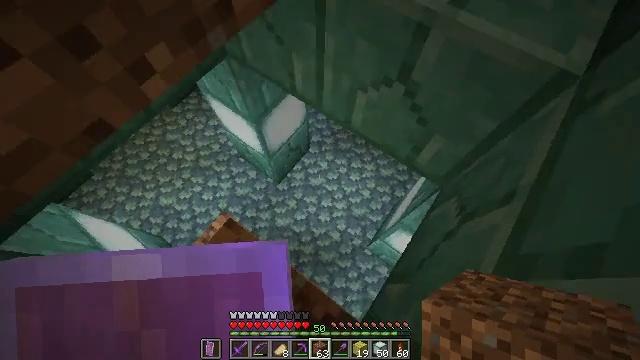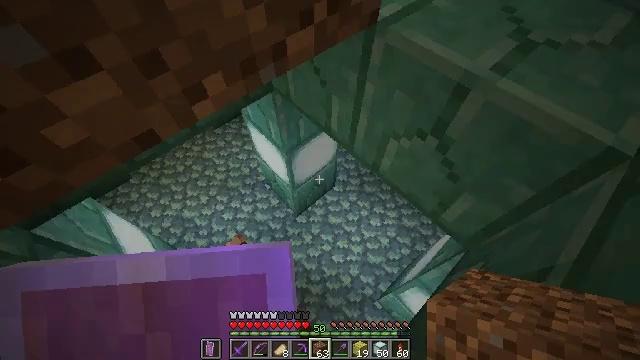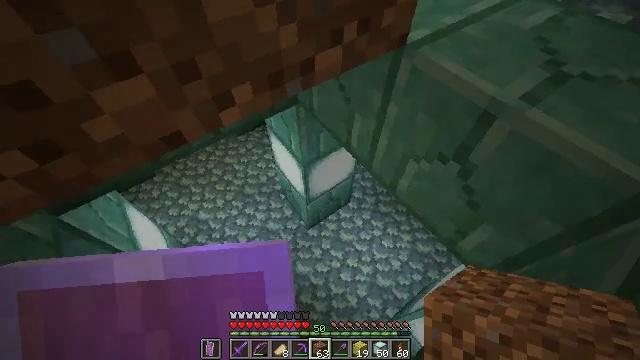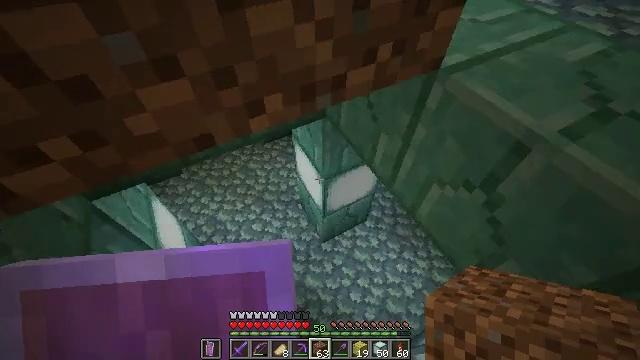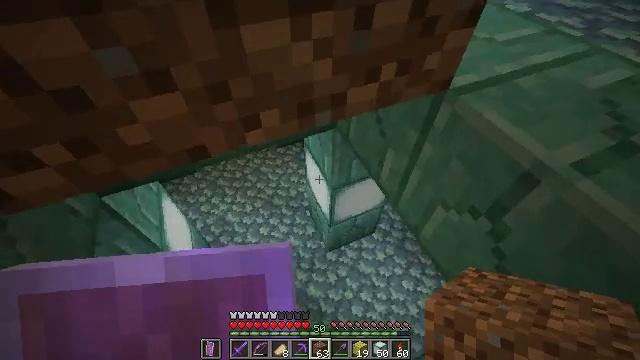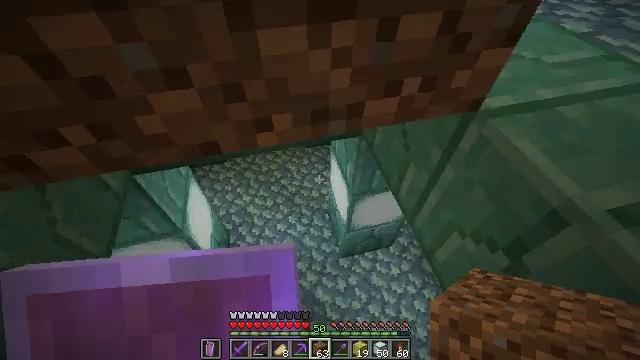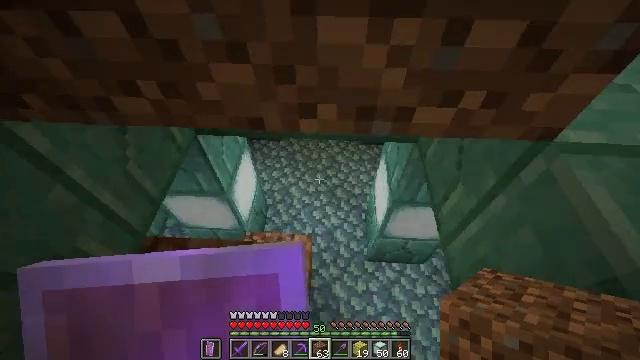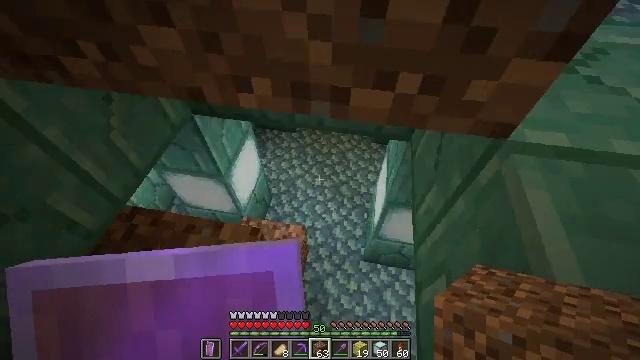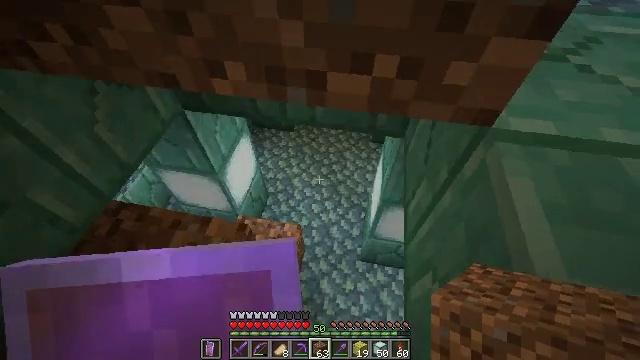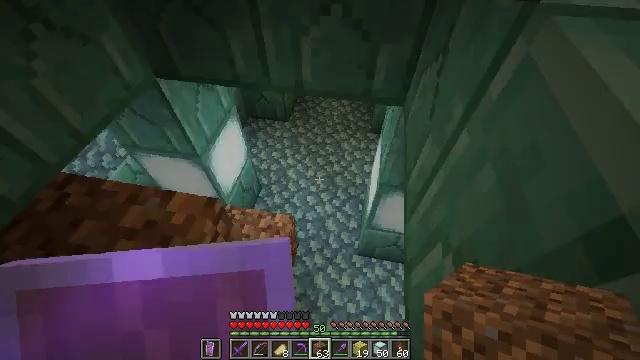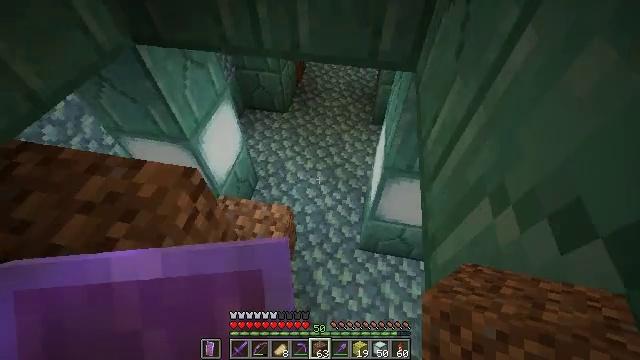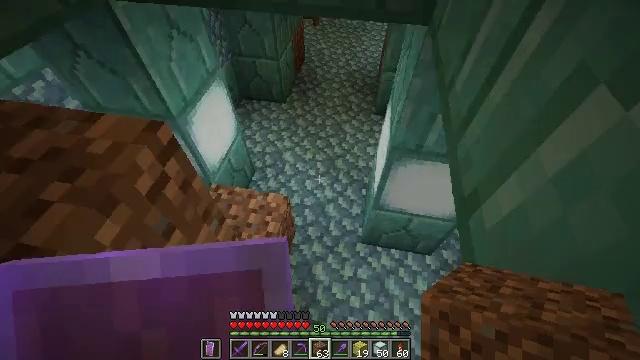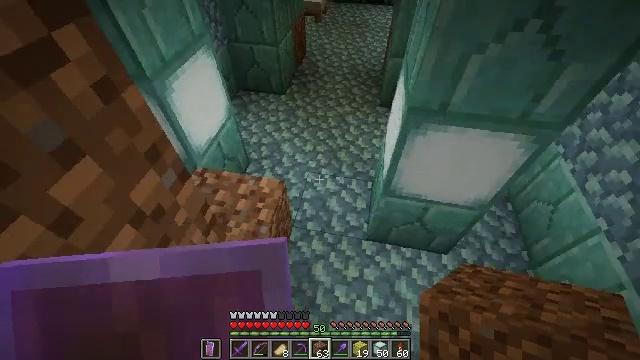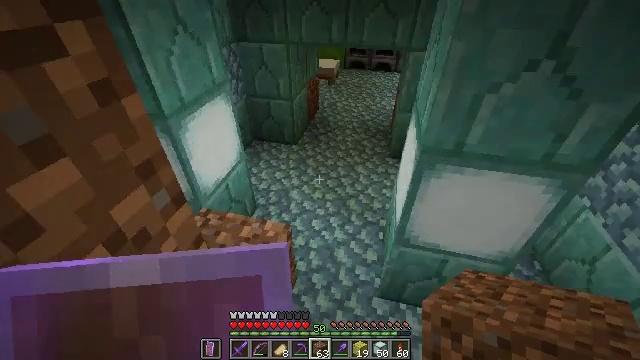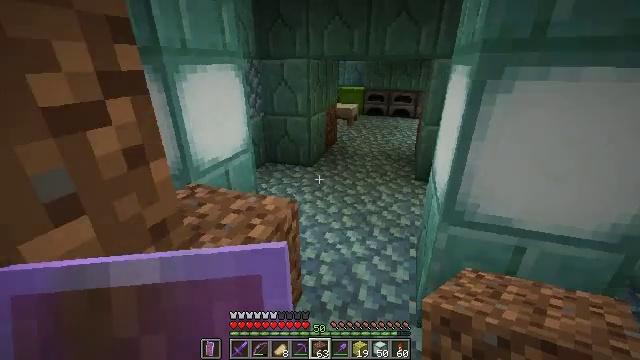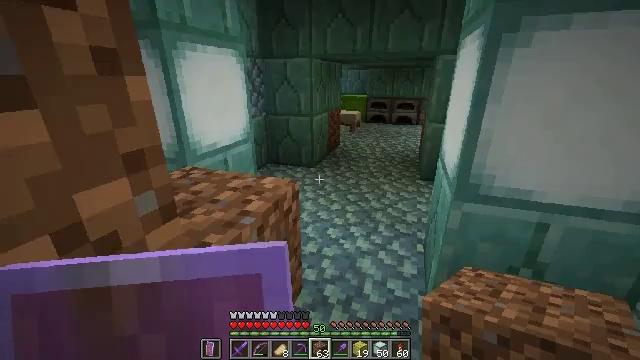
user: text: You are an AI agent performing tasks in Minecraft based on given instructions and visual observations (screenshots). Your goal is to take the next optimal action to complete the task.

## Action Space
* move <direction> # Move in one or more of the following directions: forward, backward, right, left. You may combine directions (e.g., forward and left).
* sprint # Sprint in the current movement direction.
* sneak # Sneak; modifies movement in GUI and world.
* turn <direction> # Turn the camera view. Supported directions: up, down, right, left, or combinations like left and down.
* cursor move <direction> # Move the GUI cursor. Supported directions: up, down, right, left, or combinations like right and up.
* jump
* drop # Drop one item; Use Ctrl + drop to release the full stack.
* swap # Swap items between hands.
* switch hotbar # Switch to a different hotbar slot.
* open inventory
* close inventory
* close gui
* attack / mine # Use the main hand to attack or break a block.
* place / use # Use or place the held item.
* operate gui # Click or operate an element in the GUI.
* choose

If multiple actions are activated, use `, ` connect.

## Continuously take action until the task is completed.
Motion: motion action
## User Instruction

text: craft item sponge
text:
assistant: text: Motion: turn left and up
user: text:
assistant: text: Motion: turn left and up
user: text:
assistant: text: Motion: turn left and up
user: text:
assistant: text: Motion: move right, turn left and up
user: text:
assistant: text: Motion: move right, turn left
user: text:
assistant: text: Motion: move right, turn left and down
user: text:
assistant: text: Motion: move right, turn left
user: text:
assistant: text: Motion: move right
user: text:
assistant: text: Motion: move right
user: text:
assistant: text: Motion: no_op
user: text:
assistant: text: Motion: no_op
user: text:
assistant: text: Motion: turn up
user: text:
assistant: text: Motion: turn left and up
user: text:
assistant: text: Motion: turn left and up
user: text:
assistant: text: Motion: turn up
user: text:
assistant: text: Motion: no_op
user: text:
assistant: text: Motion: no_op
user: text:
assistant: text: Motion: no_op
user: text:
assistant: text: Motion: turn up
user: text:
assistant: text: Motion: turn right and up
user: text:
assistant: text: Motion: move forward, turn up
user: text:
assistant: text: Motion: move forward
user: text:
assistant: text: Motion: move forward
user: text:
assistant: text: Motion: move forward
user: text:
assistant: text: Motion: move forward
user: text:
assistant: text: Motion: move forward
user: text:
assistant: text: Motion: move forward and move right
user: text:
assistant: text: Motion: move forward and move right, turn left and up
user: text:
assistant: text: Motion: move forward and move right, turn left and down
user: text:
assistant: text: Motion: move forward and move right, turn left